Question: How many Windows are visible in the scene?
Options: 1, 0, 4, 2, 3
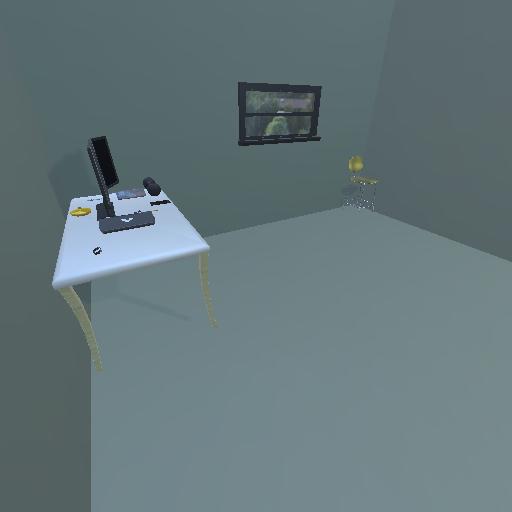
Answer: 1